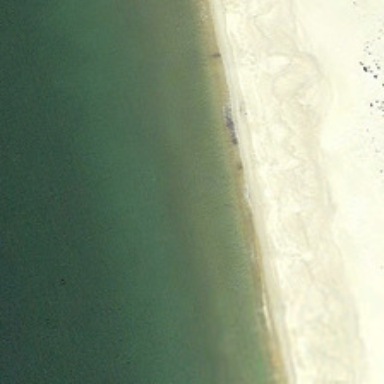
Yellow beach are near green ocean .